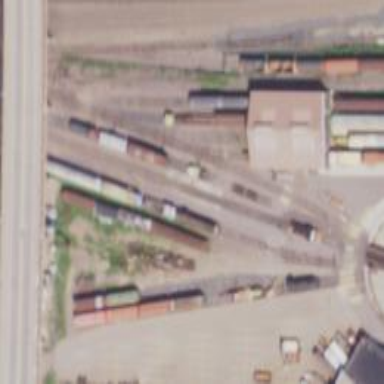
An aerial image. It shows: Preserved railway.